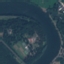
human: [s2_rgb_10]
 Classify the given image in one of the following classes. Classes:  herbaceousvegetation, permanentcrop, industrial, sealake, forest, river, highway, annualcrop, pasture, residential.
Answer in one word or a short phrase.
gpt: River